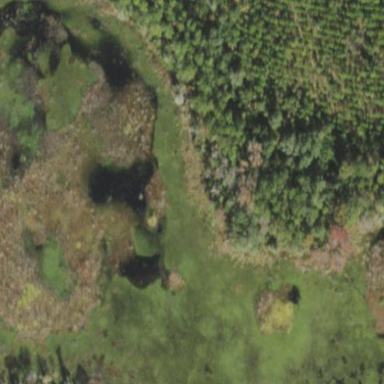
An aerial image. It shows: Marsh wetland.